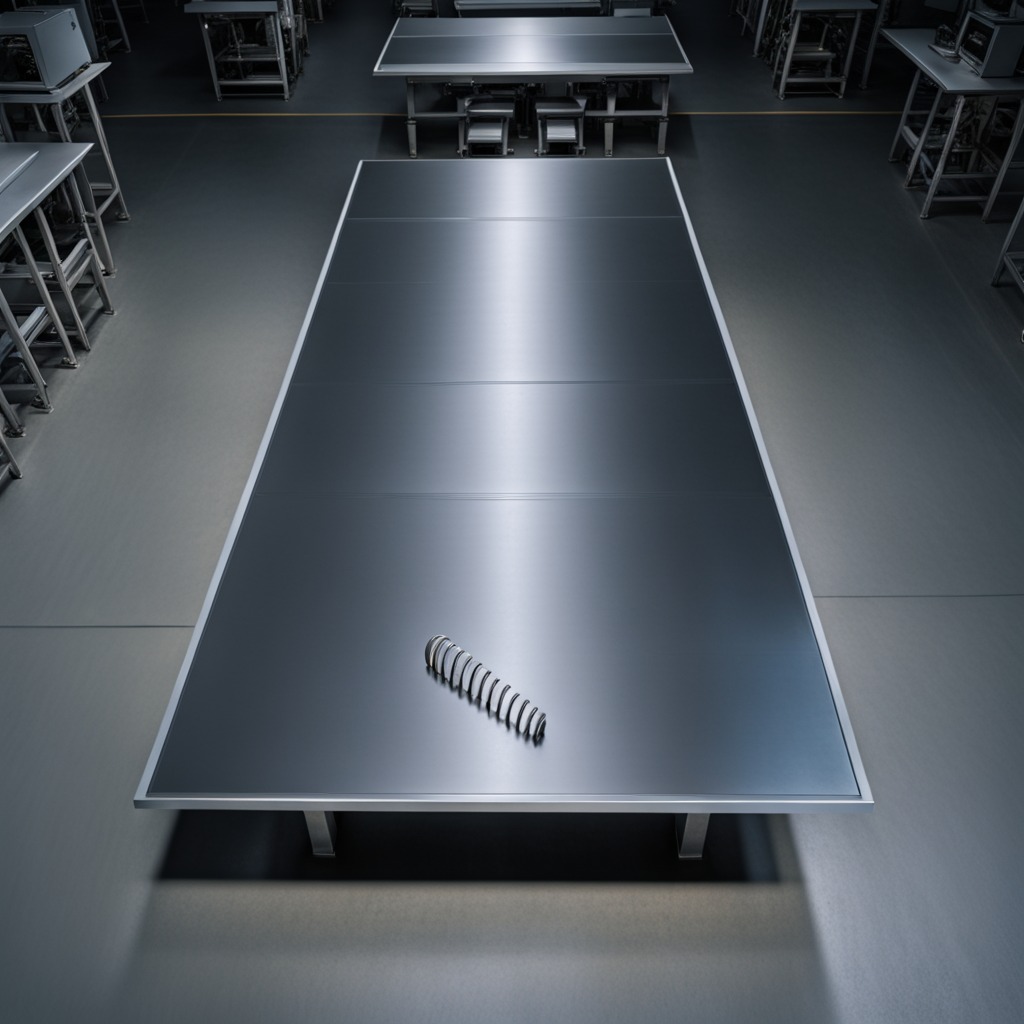
A coiled metal spring is lying on the tabletop.